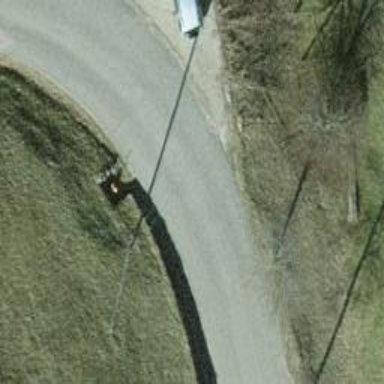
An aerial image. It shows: Unclassified road.